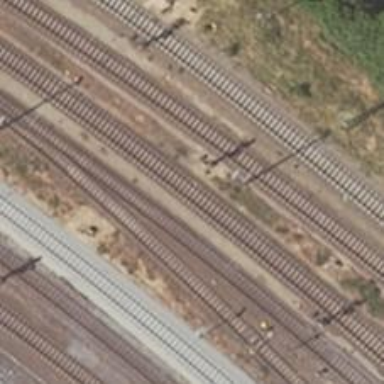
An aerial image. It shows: Railway signal.